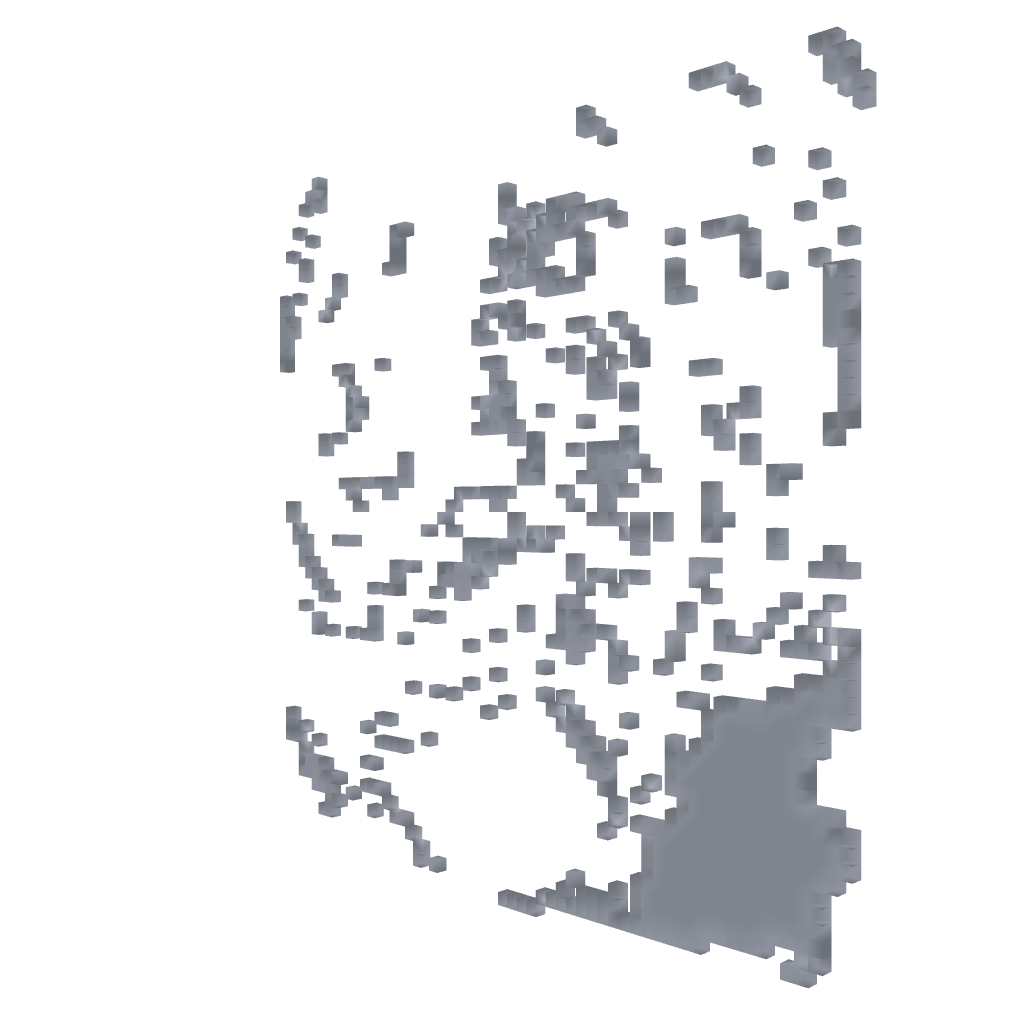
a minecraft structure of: Thanatos Pixel Art